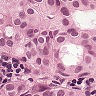
Metastatic tissue present: yes